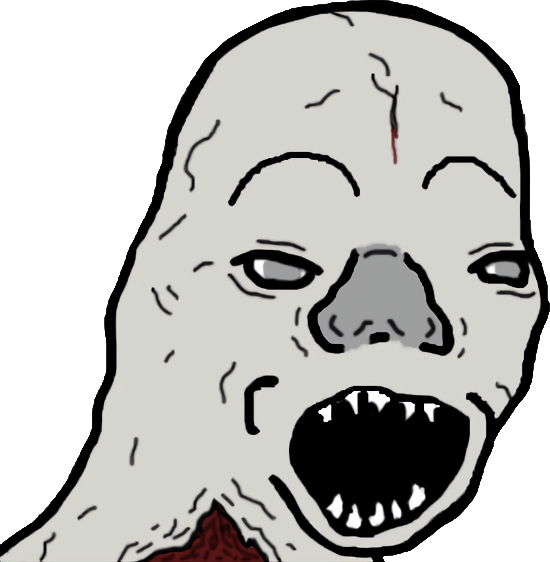
Label: 5_Zoomer